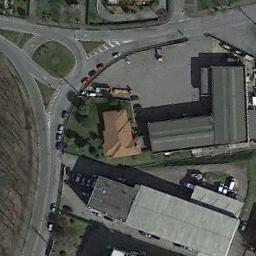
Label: roundabout